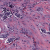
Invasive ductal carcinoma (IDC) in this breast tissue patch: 1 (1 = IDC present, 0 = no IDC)